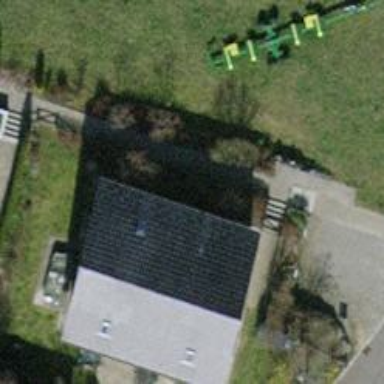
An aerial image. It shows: Gabled roofed house.